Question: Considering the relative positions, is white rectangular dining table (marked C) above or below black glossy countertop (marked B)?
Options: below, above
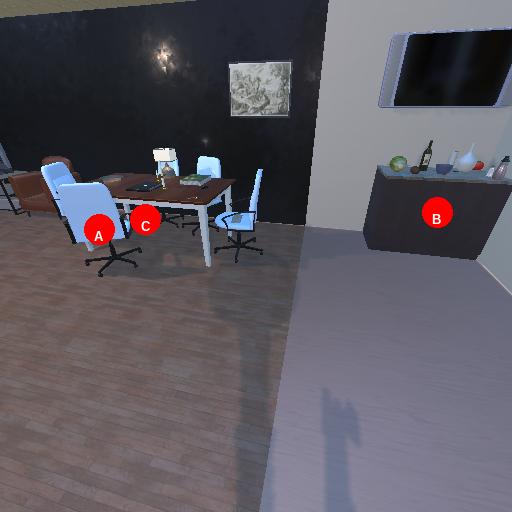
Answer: below